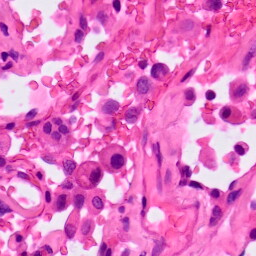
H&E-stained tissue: Lung